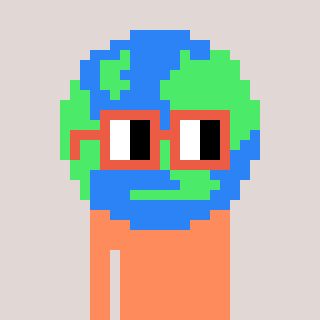
a pixel art character with square orange glasses, a earth-shaped head and a peachy-colored body on a warm background